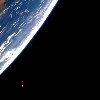
Label: space